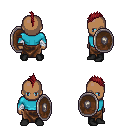
a pixel art fantasy rpg character, male body template, human, dark skin, teal long-sleeve shirt, robe skirt, brunette mohawk hairstyle, white cloth bandages, black shoes, shield, four views (front, back, left, right), 2x2 character sprite sheet, small pixel art, hard edges, no anti-aliasing